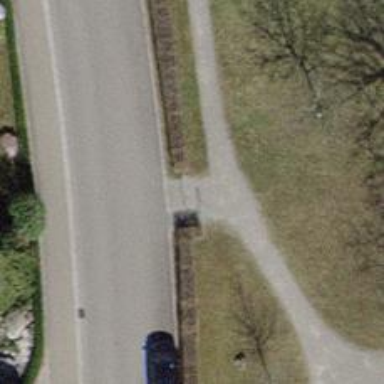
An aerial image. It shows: Entrance with barrier.